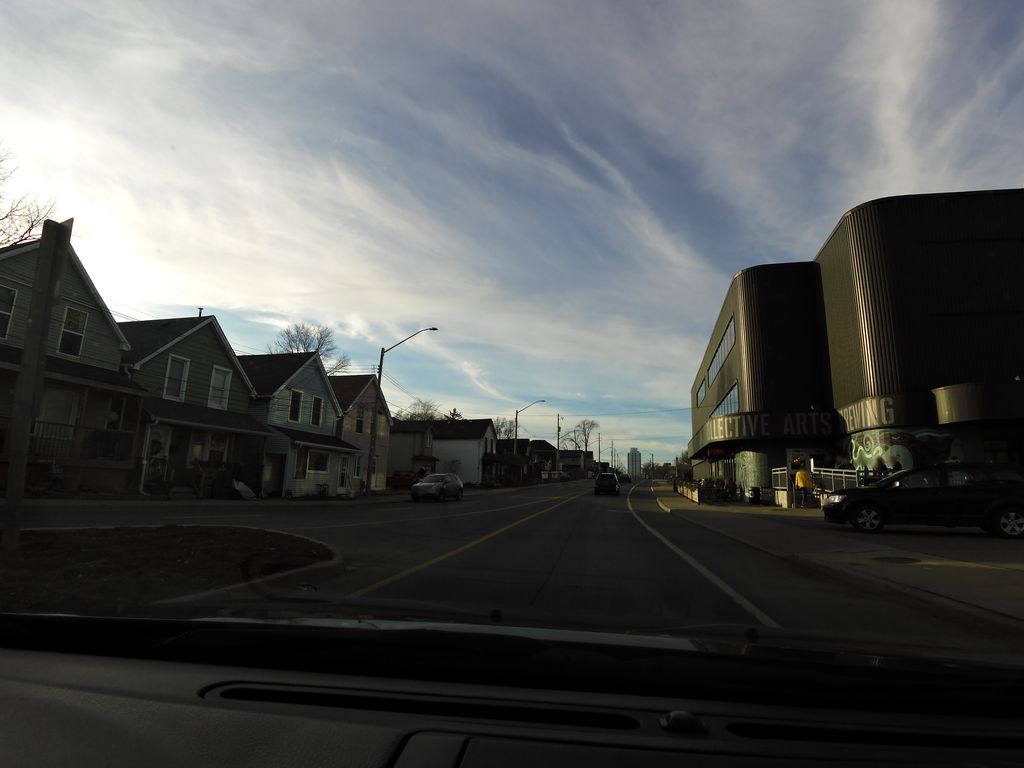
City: hamilton